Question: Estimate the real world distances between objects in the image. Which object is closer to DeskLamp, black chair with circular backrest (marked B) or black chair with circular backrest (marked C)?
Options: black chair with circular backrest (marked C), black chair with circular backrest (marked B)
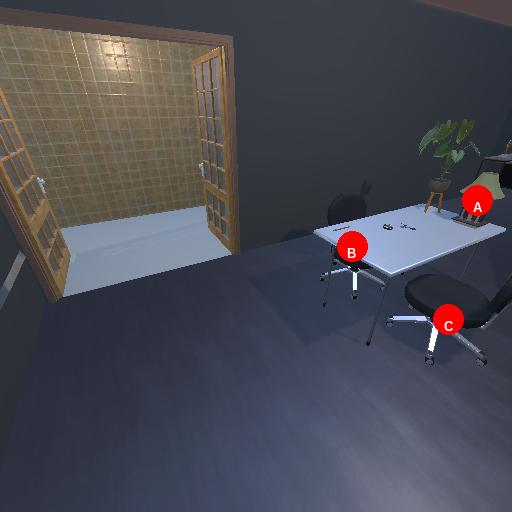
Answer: black chair with circular backrest (marked C)